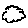
Label: cloud